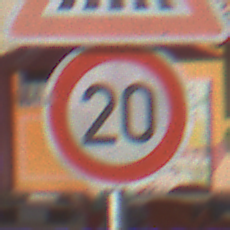
Verkehrszeichen: Geschwindigkeit20
Zusatzzeichen oben: FussgaengerueberwegLinks
Umgebung: Outdoor, Special
Tageszeit: MorningAfternoon
Wetter: PartlyCloudy
Licht: Natural
Jahreszeit: NotSpecified
Kontrast: HighContrast